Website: home-depot
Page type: account-selection
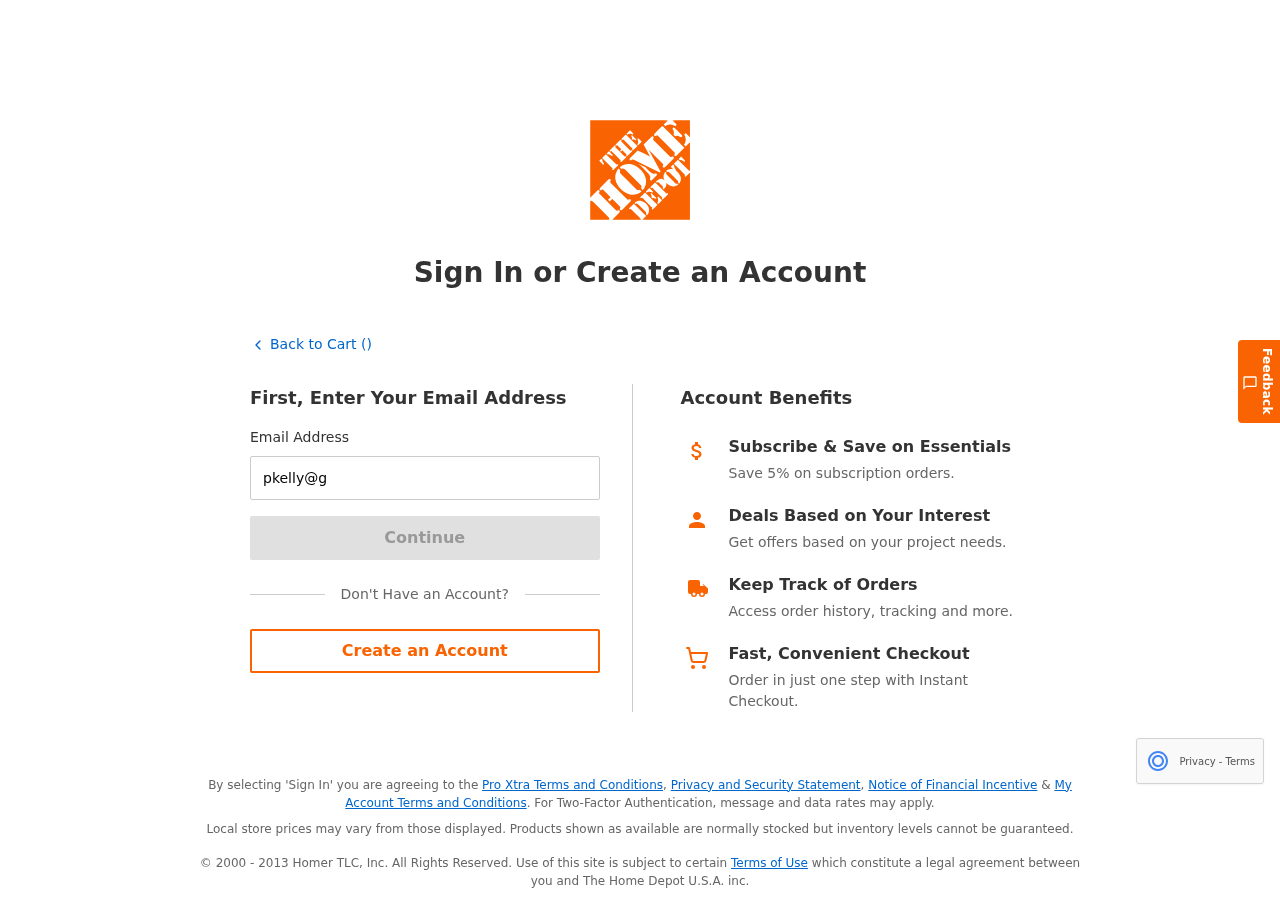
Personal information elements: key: PII_EMAIL
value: pkelly@gmail.com